Question: I have a WPF canvas in which I want to display different color 'Rectangles' (stored in a multi-dimensional array) every x miliseconds.
'''
Random rnd = new Random();
foreach (var i in Enumerable.Repeat(1, 100))
{
_rectGrid[rnd.Next(0, 30), rnd.Next(0, 30)].Fill = new SolidColorBrush(Colors.Blue);
Thread.Sleep( 100 );
// refresh somehow here?
}
'''
This works, but I don't see it update in real time since it is in the MainWindow constructor.
Clearly the Rectangles have to be created in the GUI thread, but if I create a 'Timer' to change the colors it's in a different thread.
Can I create a multi-dimensional array of values and bind the values to the colors in the Rectangle array so I can access them from another thread? And if I do that, how do I tell the GUI thread to redraw?
Maybe it would be simpler to have a button the user clicks first so this doesn't happen in the constructor?
'EDIT:'
The 'DispatcherTimer' worked great. Why MS has a separate class for this is beyond me.

<URL> is the source I used it for.
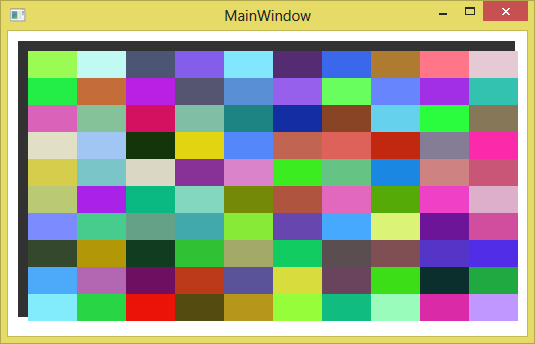
Answer: You could use the <URL> like this:
'''
public MainWindow()
{
InitializeComponent();
DispatcherTimer t = new DispatcherTimer();
t.Tick += t_Tick;
t.Interval = new TimeSpan(0, 0, 0, 0, 300);
t.Start();
}
Random r = new Random();
void t_Tick(object sender, EventArgs e)
{
byte[] rnd = new byte[4];
r.NextBytes(rnd);
this.Background = new SolidColorBrush(Color.FromArgb(rnd[0], rnd[1], rnd[2], rnd[3]));
}
'''